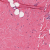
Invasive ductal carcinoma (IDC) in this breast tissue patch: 0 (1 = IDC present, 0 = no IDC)